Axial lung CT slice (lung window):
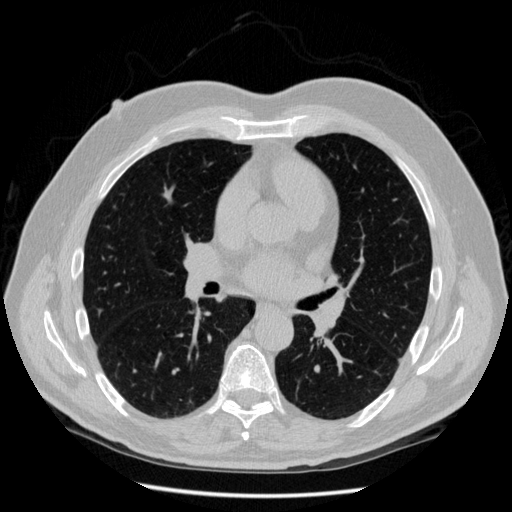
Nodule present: no